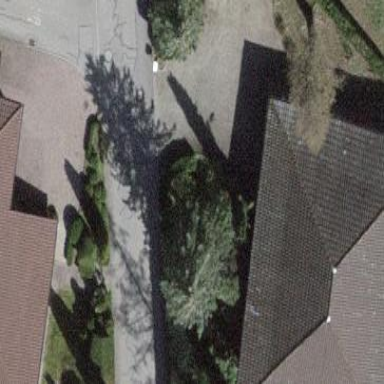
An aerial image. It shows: Simple house.